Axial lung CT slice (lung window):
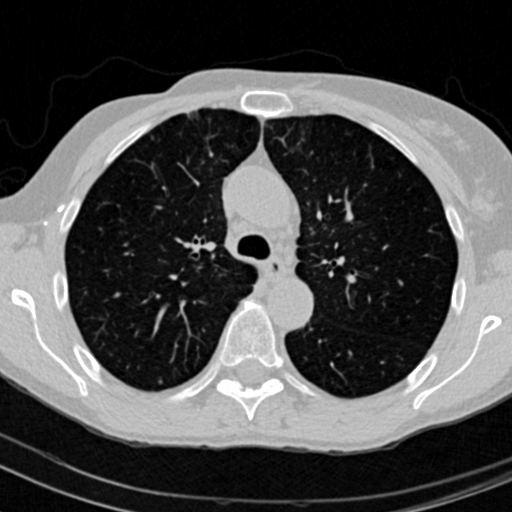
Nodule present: no